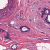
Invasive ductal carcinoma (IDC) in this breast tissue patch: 0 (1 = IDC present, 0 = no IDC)